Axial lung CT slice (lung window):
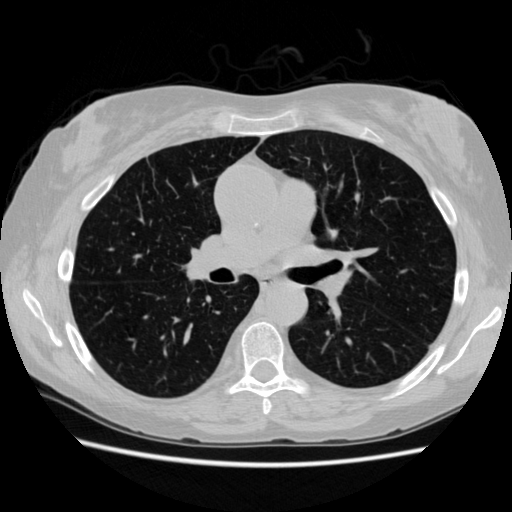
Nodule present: no